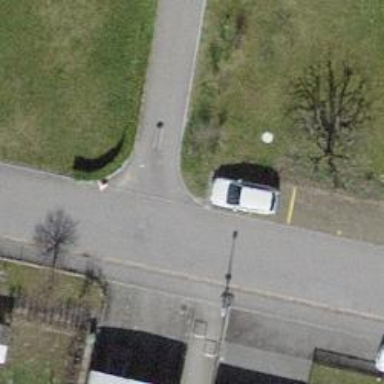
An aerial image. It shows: Bollard barrier.